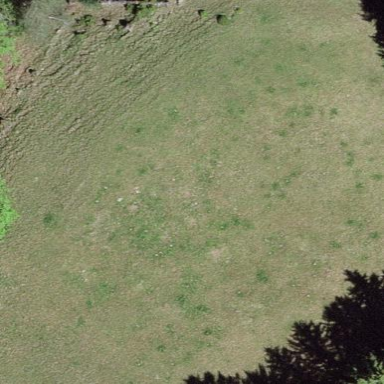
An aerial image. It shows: Beautiful meadow.